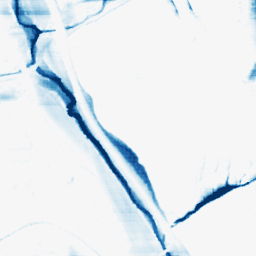
Category: morphological
Decomposition family: morphological_rect
Decomposition parameters: operation: closing
width: 50
height: 5
Upsampling method: sinc_blackman
Upsampling parameters: scale: 8
kernel_size: 16
Upsampling scale: 8